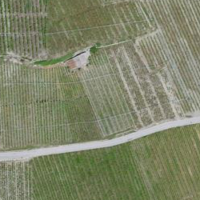
EUNIS habitat code: 40
Species observed at this site:
Hedera helix